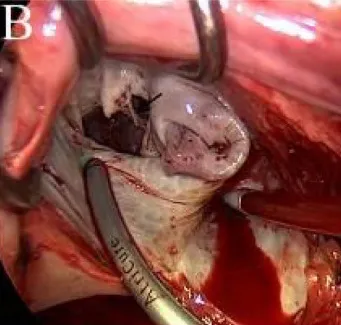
(B) Ablation at the mitral line, black arrow indicates the ruptured chordae.
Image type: medical_photograph (other_medical_photograph)